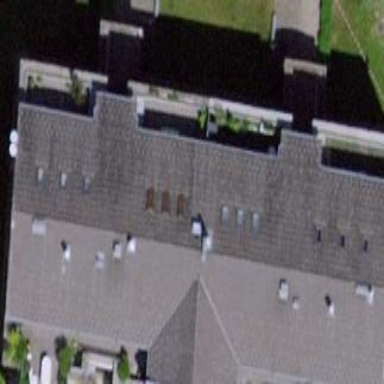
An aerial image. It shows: Gabled-roof building with apartments.